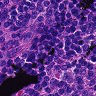
Metastatic tissue present: no